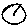
Label: circle